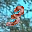
Label: 3